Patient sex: F
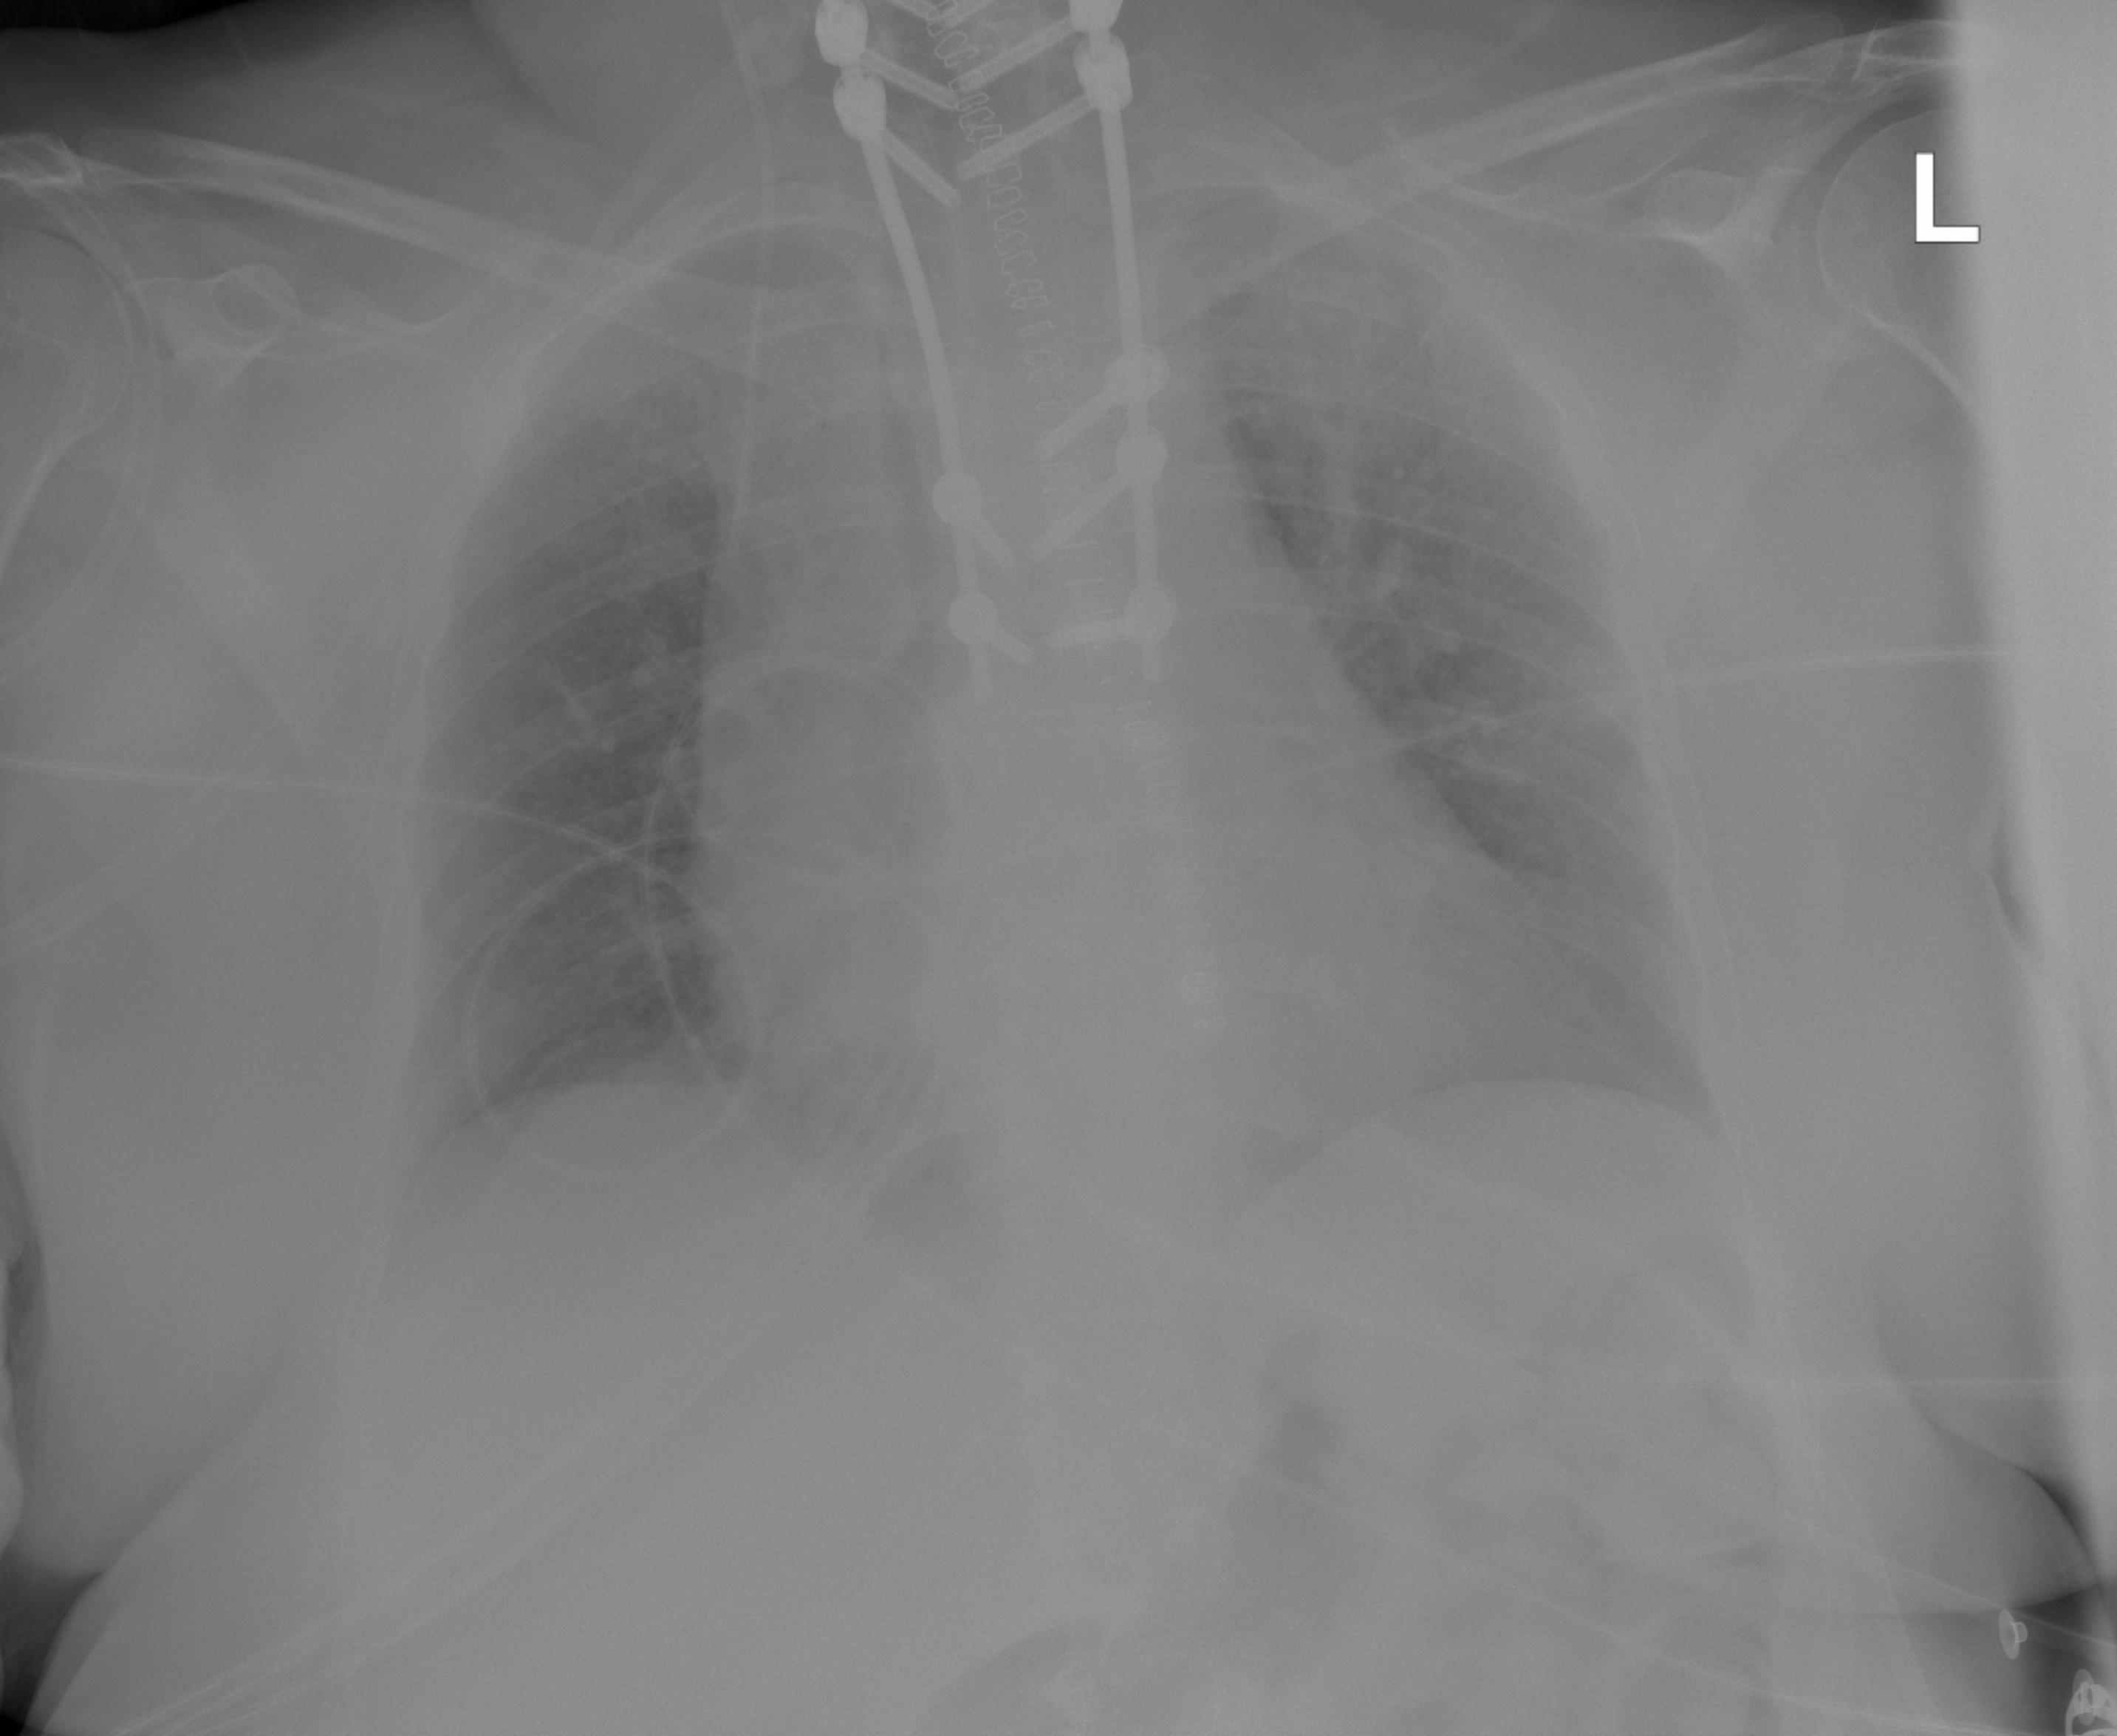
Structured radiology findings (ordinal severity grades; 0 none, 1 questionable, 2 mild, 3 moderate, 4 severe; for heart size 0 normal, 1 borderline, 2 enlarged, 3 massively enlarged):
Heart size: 2
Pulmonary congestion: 2
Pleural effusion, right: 0
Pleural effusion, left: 0
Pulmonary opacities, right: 2
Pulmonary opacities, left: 2
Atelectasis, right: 0
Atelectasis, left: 0